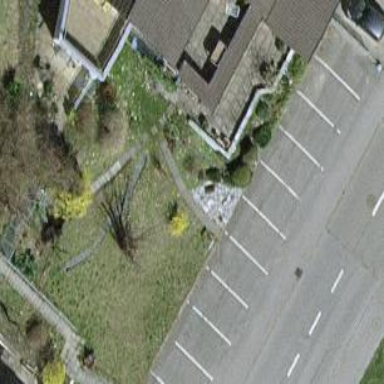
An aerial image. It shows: Street-side parking area.